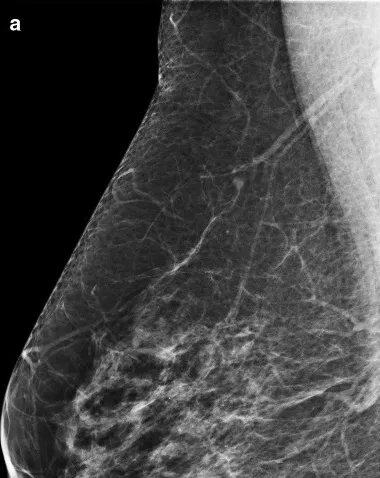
A millimetric density was observed in the upper quadrant of the right breast in annual serial mammograms. A; A small nodular density mimics an IMLN.
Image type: radiology (x_ray)